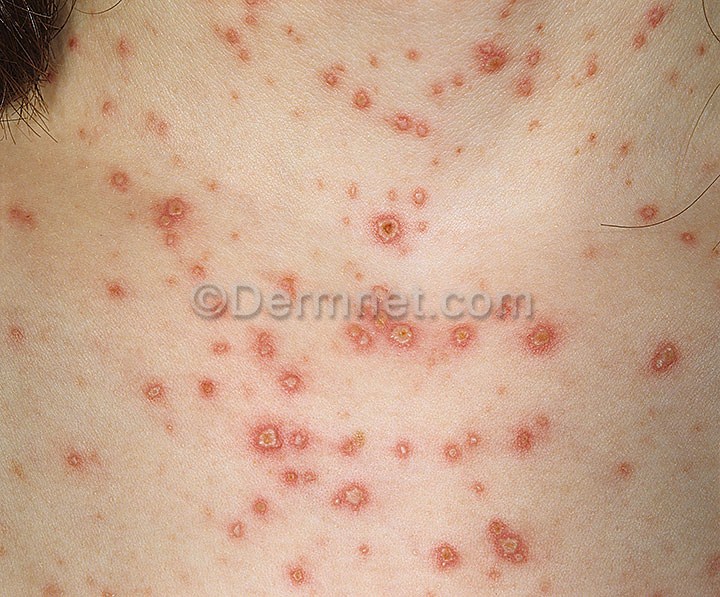
Disease: Warts Molluscum and other Viral Infections